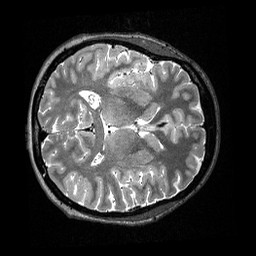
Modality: T2w
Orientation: axial
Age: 31
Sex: female
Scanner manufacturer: siemens
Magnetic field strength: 3 T
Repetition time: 3.2 s
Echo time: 0.479 s